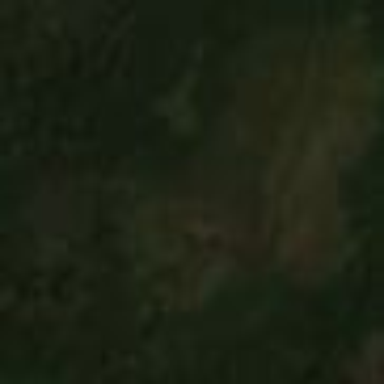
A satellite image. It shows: Savanna grassland.